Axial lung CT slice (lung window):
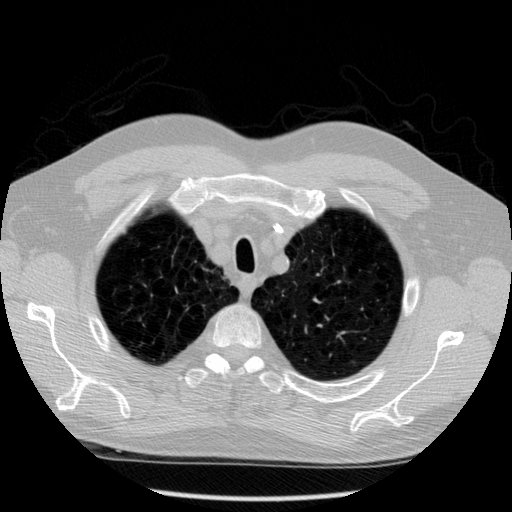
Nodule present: no